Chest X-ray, PA view. Patient: 29 years old, sex M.
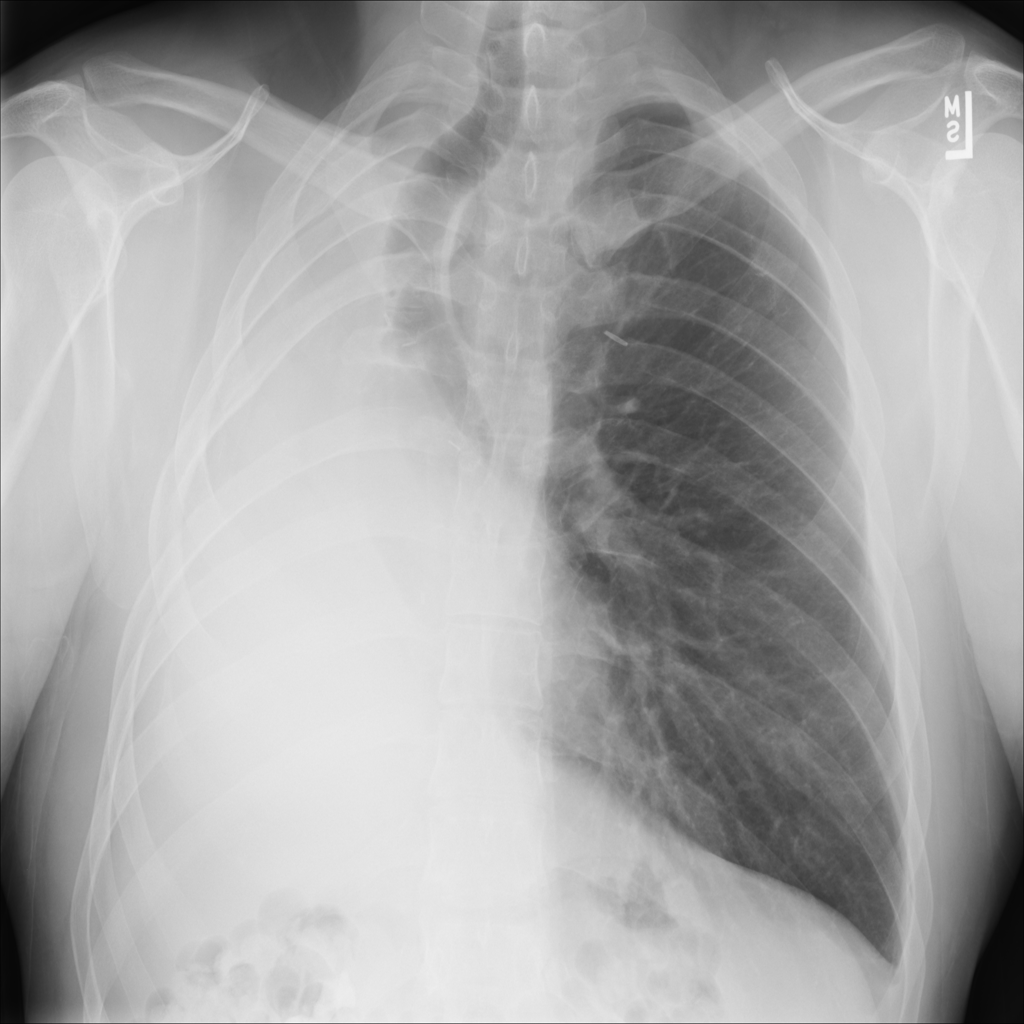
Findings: No Finding